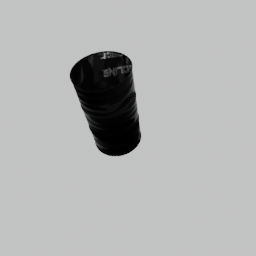
Label: tools